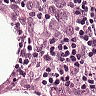
Metastatic tissue present: yes